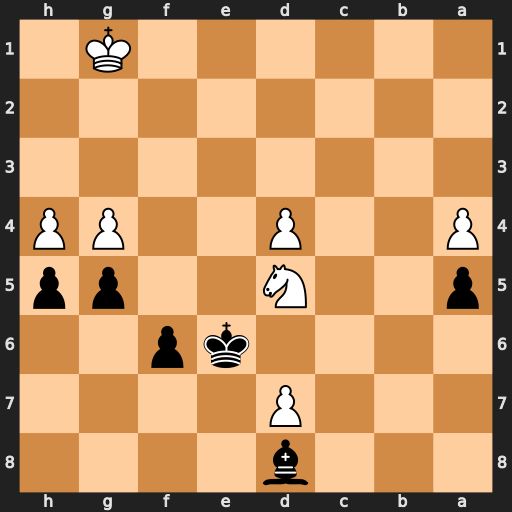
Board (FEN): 3b4/3P4/4kp2/p2N2pp/P2P2PP/8/8/6K1
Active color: b
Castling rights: -
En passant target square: -
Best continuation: Kxd5 gxh5 Ke6 h6 Kf7 h7 Kg7 h8=Q+ Kxh8